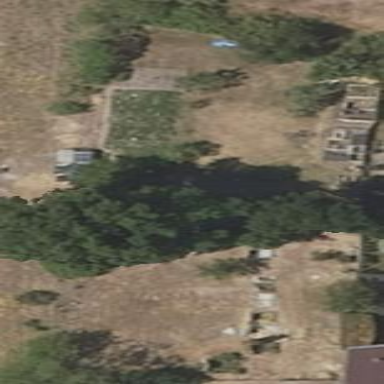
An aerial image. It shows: Cemetery.